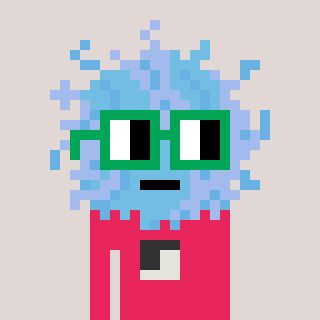
a pixel art character with square green glasses, a lint-shaped head and a redpinkish-colored body on a warm background